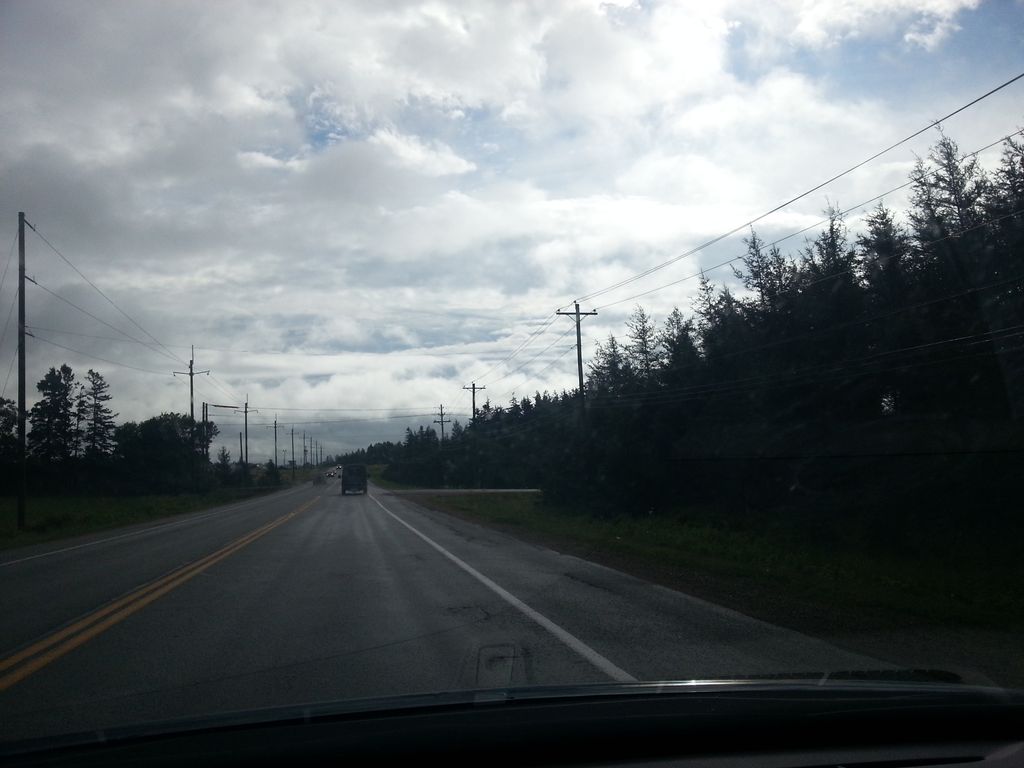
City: charlottetown